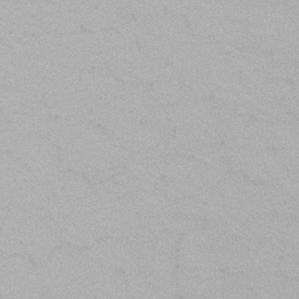
Label: frost